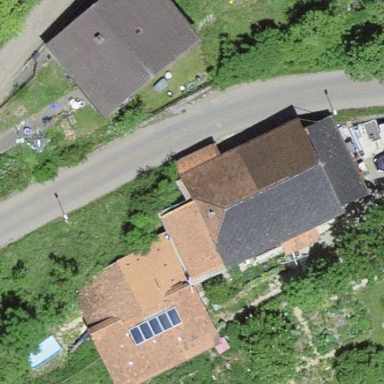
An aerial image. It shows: Farm building.